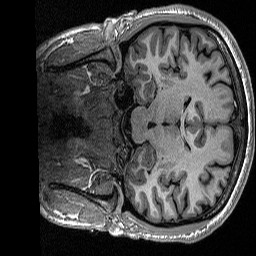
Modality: T1w
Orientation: coronal
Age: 22
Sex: male
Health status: healthy
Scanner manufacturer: siemens
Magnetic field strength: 1.5 T
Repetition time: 2.73 s
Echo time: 0.00357 s